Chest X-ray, AP view. Patient: 18 years old, sex M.
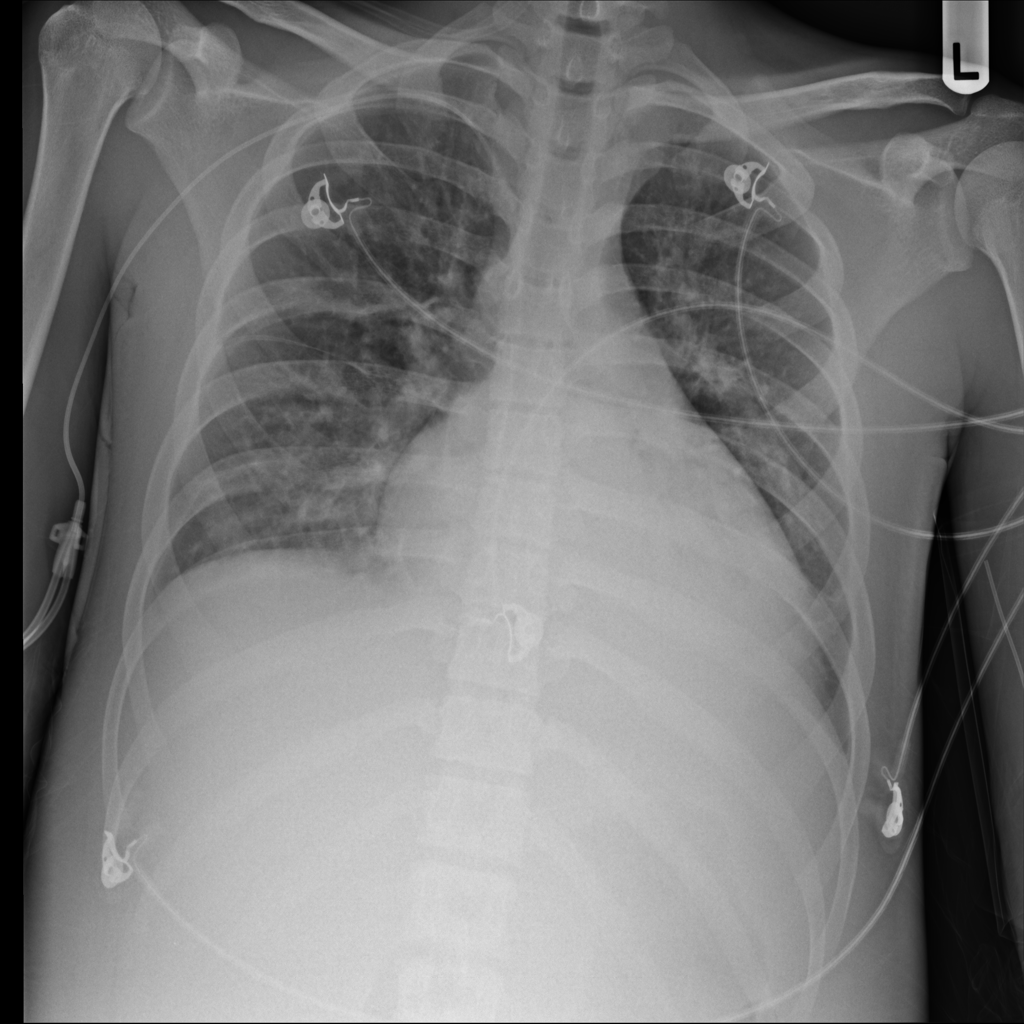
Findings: No Finding